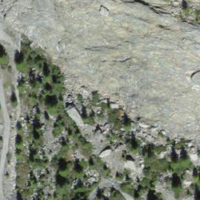
EUNIS habitat code: 48
Species observed at this site:
Leontopodium nivale